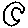
Label: moon